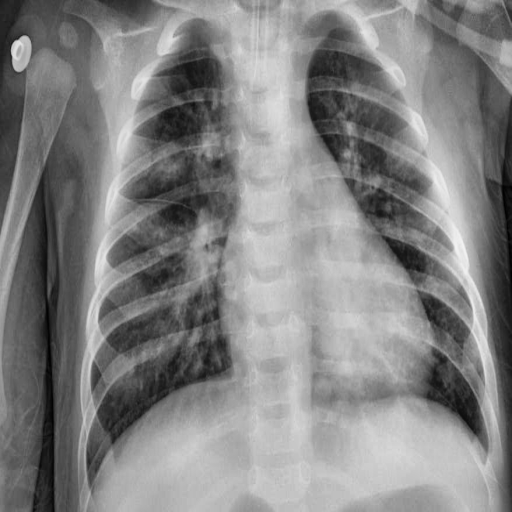
Finding: PNEUMONIA